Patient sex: M
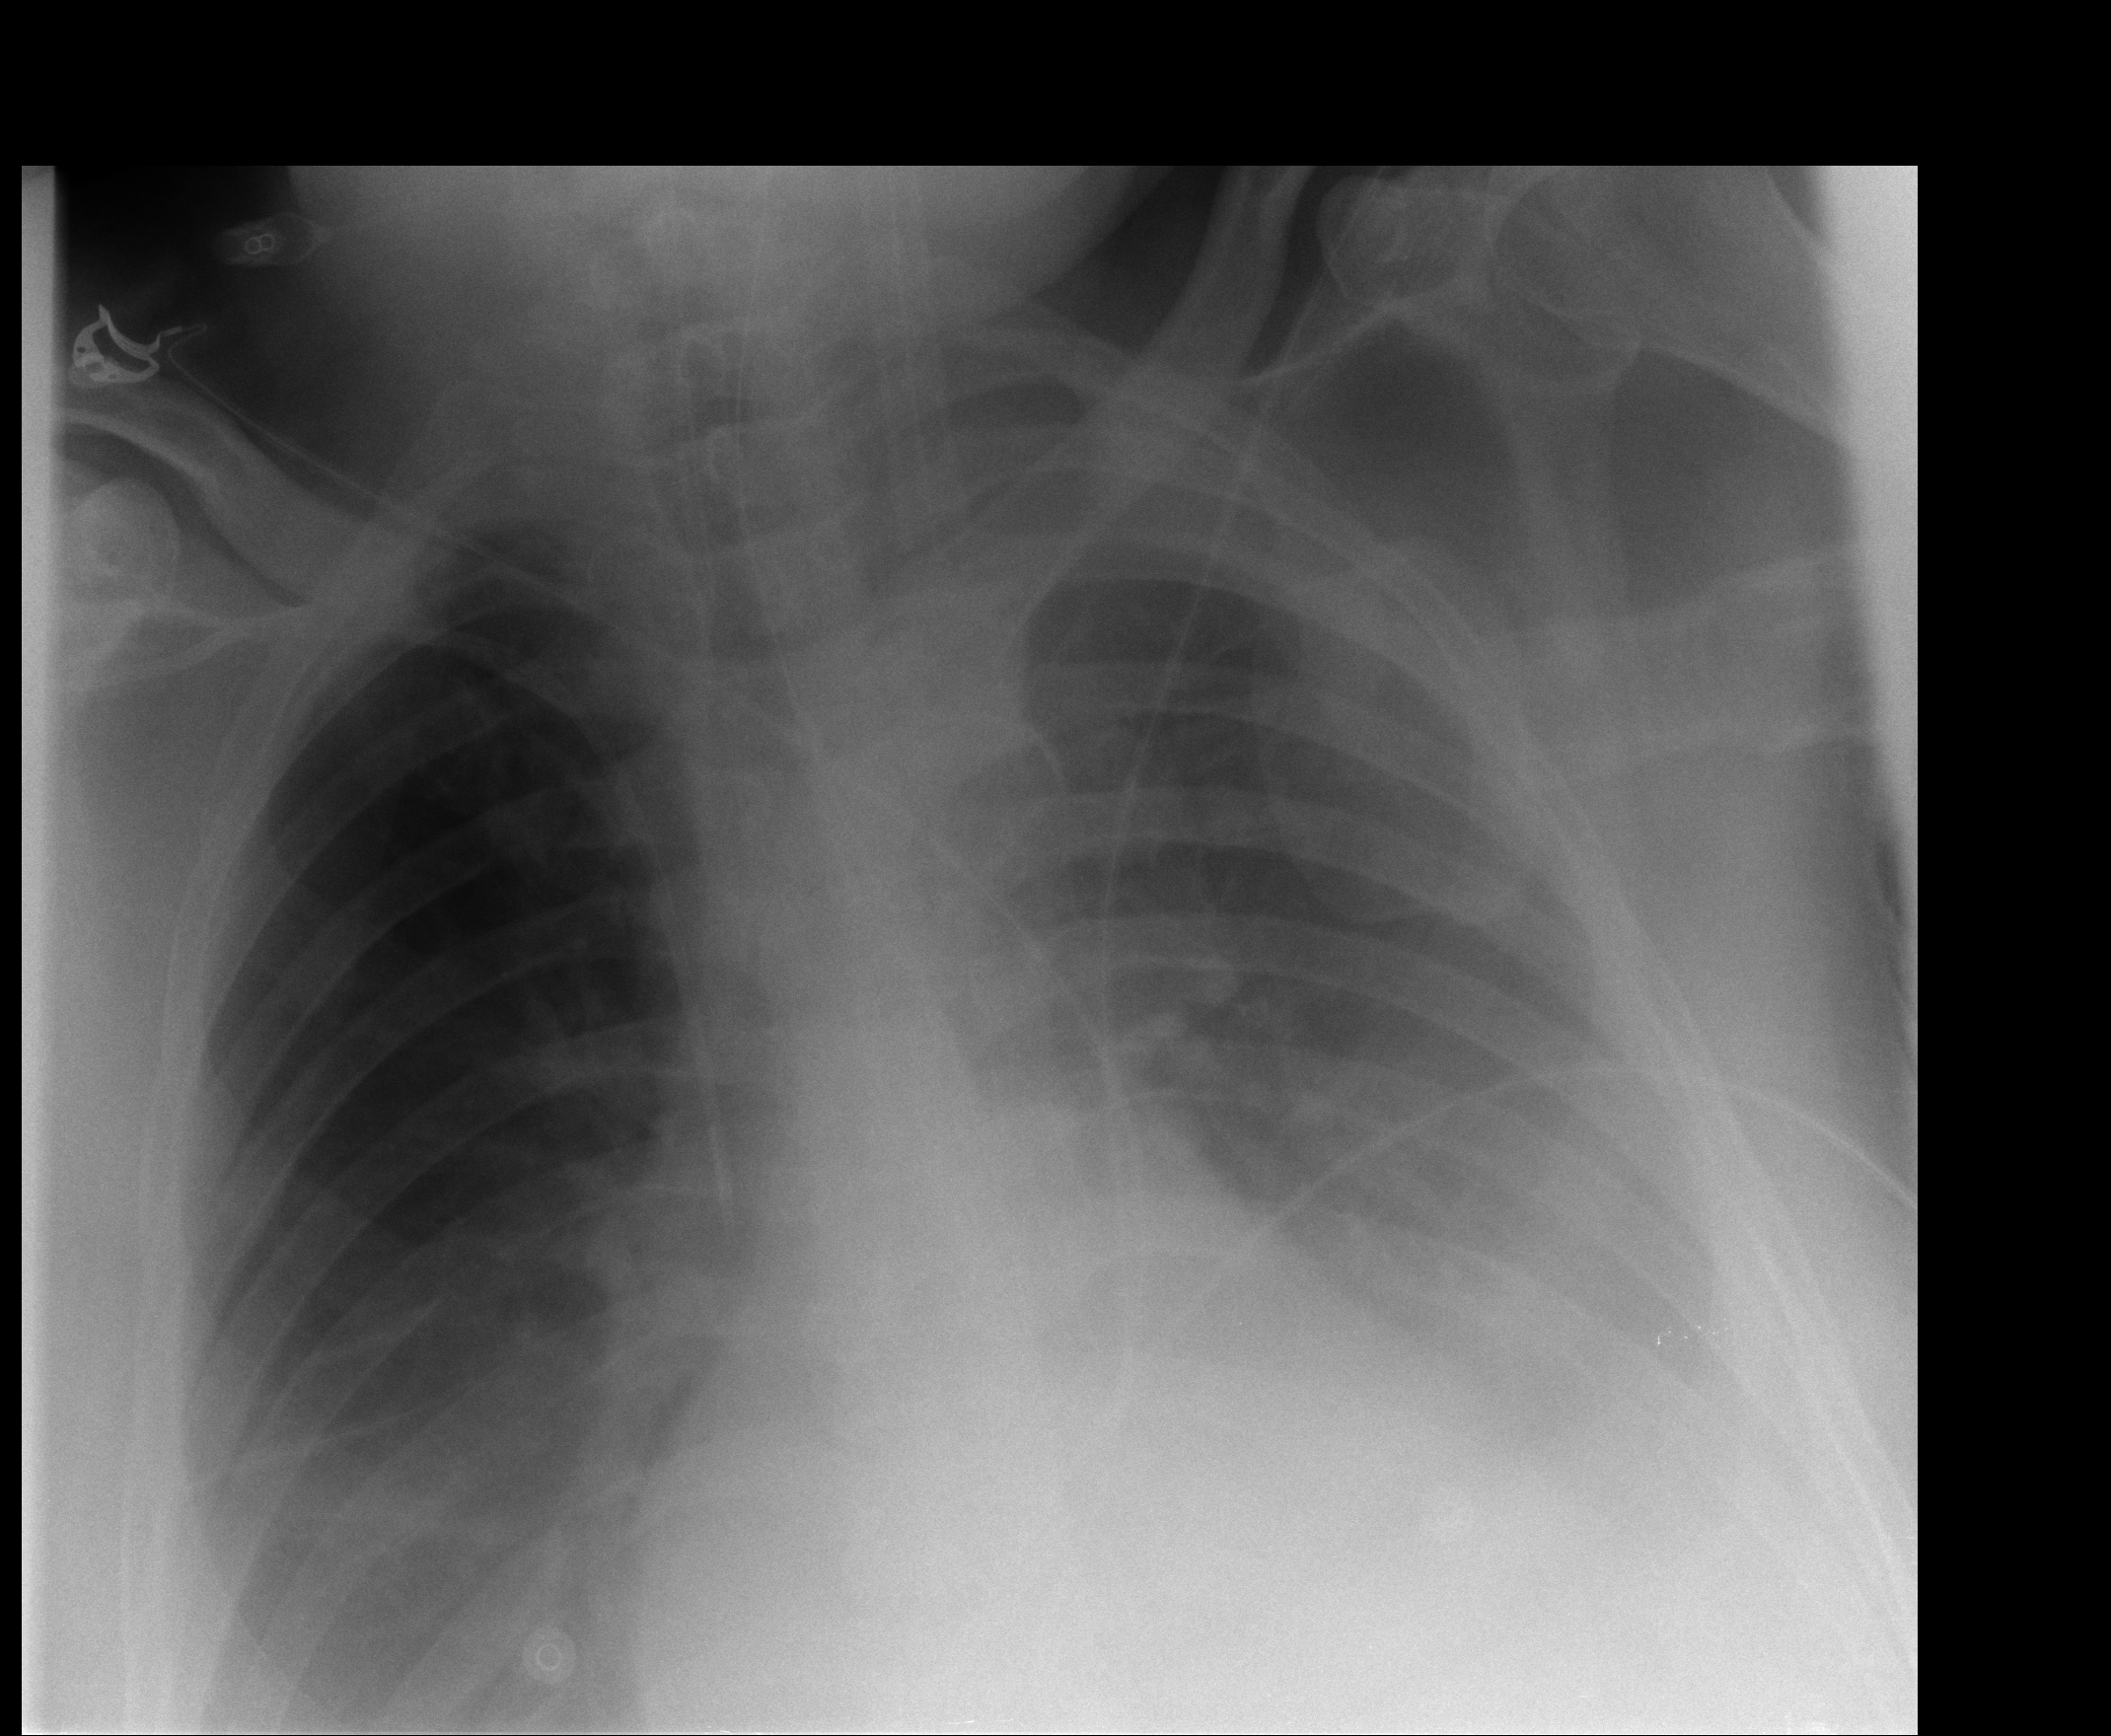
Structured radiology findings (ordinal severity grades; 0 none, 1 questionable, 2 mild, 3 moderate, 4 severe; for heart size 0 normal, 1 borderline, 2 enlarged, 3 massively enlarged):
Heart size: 0
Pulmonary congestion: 2
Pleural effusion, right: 3
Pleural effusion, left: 3
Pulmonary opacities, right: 0
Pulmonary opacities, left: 0
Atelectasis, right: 2
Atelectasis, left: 2